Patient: sex M, age 67
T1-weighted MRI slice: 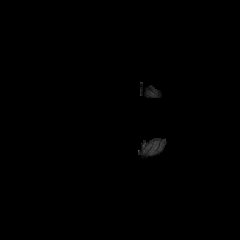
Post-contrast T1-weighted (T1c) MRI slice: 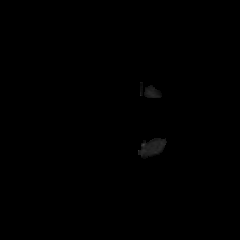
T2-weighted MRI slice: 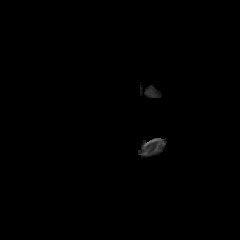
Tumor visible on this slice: no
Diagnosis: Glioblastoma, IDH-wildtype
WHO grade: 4